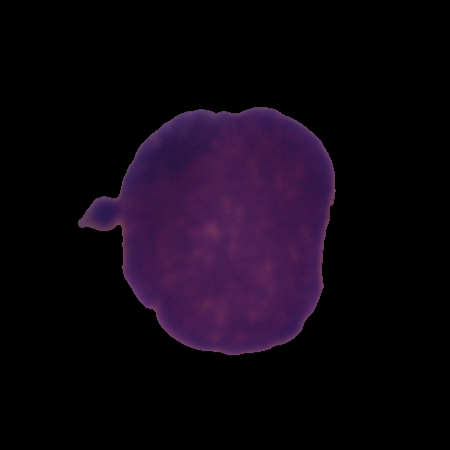
Label: healthy